【题型】解答题　【知识点】平面几何　【难度】hard
（2025·上海黄浦·一模）已知平行四边形$ABCD$中，$AB = 9$，$BC = 5$，$\sin B = \frac{4}{5}$，$P$是边$AB$上一动点，过点$P$作$PE \perp PC$，交射线$CD$于点$E$，交$AC$于点$H$，$F$是$PE$上的点，$\frac{FP}{PC} = \frac{2}{3}$，连接$CF$。

(1) 求证：$\angle BAC = \angle PCF$；

\vspace{0.2cm}

(2) 当$\triangle APC \backsim \triangle EFC$时，求线段$BP$的长；

\vspace{0.2cm}

(3) 当$\frac{S_{\triangle HFC}}{S_{\triangle PHC}} = \frac{1}{3}$时，求$\frac{AH}{AC}$的值。
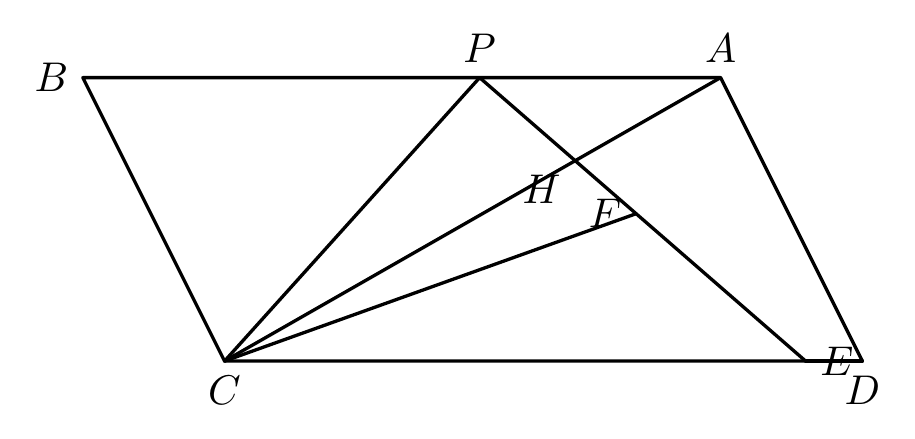
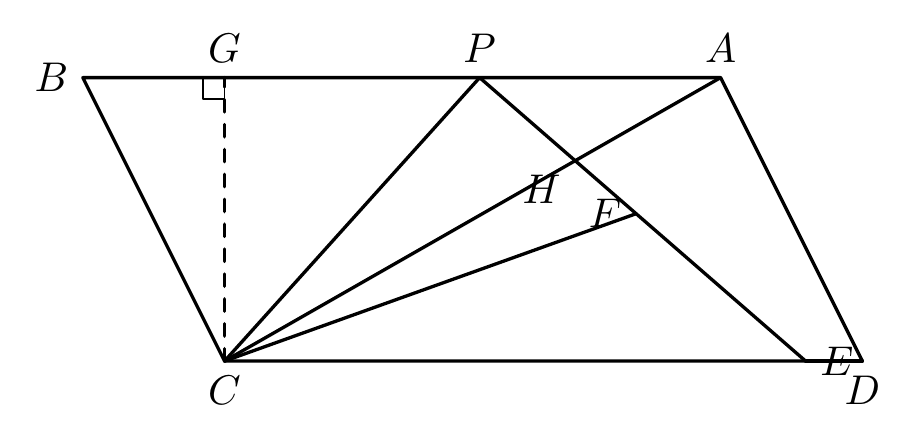
【解答】
\textbf{【答案】}
(1) 见解析
(2) $\boldsymbol{\frac{17}{3}}$
(3) $\boldsymbol{\frac{2}{7}}$ 或 $\boldsymbol{\frac{1}{5}}$

\vspace{0.3cm}

\textbf{【知识点】} 用勾股定理解三角形、利用平行四边形的性质求解、相似三角形的判定与性质综合、解直角三角形的相关计算

\vspace{0.3cm}

\textbf{【分析】}
(1) 过点$C$作$CG \perp AB$，垂足为点$G$，由$\sin B = \frac{4}{5}$求出$CG = 4$，由勾股定理得出$BG = 3$，$AG = 6$，所以$\tan \angle BAC = \frac{CG}{AG} = \frac{2}{3}$，由$\angle CPF = 90^\circ$，$\frac{FP}{PC} = \frac{2}{3}$，得到$\tan \angle PCF = \tan \angle BAC = \frac{2}{3}$，进而可得出结论；

(2) 根据平行线的性质以及角的和差关系证出$\angle PCA = \angle FCD$，由$\triangle APC \backsim \triangle EFC$，得到$\angle APC = \angle EFC$，$\angle BPC = \angle PFC$，所以$\tan \angle BPC = \tan \angle PFC$，求出$PG = \frac{8}{3}$，进而可求出$BP$的长；

(3) 过点$H$作$HM \perp AB$，垂足为点$M$，根据$\frac{S_{\triangle HFC}}{S_{\triangle PHC}} = \frac{1}{3}$，得到$\frac{FH}{PH} = \frac{1}{3}$，证明出$\triangle MPH \backsim \triangle GCP$，可得$\frac{MP}{GC} = \frac{MH}{GP} = \frac{PH}{CP}$，由$\frac{PF}{PC} = \frac{2}{3}$，可得$\frac{PH}{PC} = \frac{1}{2}$，然后分两种情况讨论：$\textcircled{1}$ 当点$F$在线段$PH$的延长线上时；$\textcircled{2}$ 当点$F$在线段$PH$上时；即可解答。

\vspace{0.3cm}

\textbf{【详解】}
(1) 解：过点$C$作$CG \perp AB$，垂足为点$G$，

$\because BC = 5$，$\angle BGC = 90^\circ$，
\[
\therefore \sin B = \frac{CG}{BC} = \frac{4}{5},
\]
$\therefore CG = 4$，
\[
\therefore BG = \sqrt{BC^2 - CG^2} = 3,
\]
$\because AB = 9$，
$\therefore AG = AB - BG = 6$，
$\because \angle AGC = 90^\circ$，
\[
\therefore \tan \angle BAC = \frac{CG}{AG} = \frac{2}{3},
\]
$\because \angle CPF = 90^\circ$，$\frac{FP}{PC} = \frac{2}{3}$，

\[
\therefore \tan \angle PCF = \tan \angle BAC = \frac{2}{3},
\]
$\because \angle BAC = \angle PCF < 90^\circ$，
\[
\therefore \angle BAC = \angle PCF;
\]

\vspace{0.3cm}

(2) 解：过点$C$作$CG \perp AB$，垂足为点$G$，

$\because$ 四边形$ABCD$是平行四边形，
$\therefore AB \parallel CD$，
$\therefore \angle BAC = \angle ACD$，
$\because \angle PCF = \angle BAC$，
$\therefore \angle PCF = \angle ACD$，
$\therefore \angle PCA = \angle FCD$，
$\because \triangle APC \backsim \triangle EFC$，
$\therefore \angle APC = \angle EFC$，$\angle BPC = \angle PFC$，
$\therefore \tan \angle BPC = \tan \angle PFC$，
\[
\therefore \frac{CG}{PG} = \frac{3}{2},
\]
\[
\therefore PG = \frac{8}{3},
\]
\[
\therefore BP = BG + PG = \frac{17}{3};
\]

\vspace{0.3cm}

(3) 解：过点$H$作$HM \perp AB$，垂足为点$M$，

$\because \angle FPC = 90^\circ$，
$\therefore \angle MPH + \angle CPG = 180^\circ - \angle FPC = 90^\circ$，
又$\because \angle CPG + \angle PCG = 90^\circ$，
$\therefore \angle MPH = \angle PCG$，
又$\angle HMP = \angle CGP = 90^\circ$，
$\therefore \triangle MPH \backsim \triangle GCP$，
\[
\therefore \frac{MP}{GC} = \frac{MH}{GP} = \frac{PH}{CP},
\]
$\because \frac{S_{\triangle HFC}}{S_{\triangle PHC}} = \frac{1}{3}$，

\[
\therefore \frac{FH}{PH} = \frac{1}{3},
\]

\vspace{0.3cm}

$\textcircled{1}$ 当点$F$在线段$PH$的延长线上时，

由$\frac{PF}{PC} = \frac{2}{3}$，可得$\frac{PH}{PC} = \frac{1}{2}$，

设$MH = a$，
\[
\therefore GP = 2a,\ MP = 2,\ AM = \frac{3}{2}a,
\]
\[
\therefore 2a + \frac{3}{2}a + 2 + 3 = 9,\ a = \frac{8}{7},
\]
$\because \angle AMH = \angle AGC = 90^\circ$，
$\therefore \triangle AMH \backsim \triangle AGC$，
\[
\therefore \frac{AH}{AC} = \frac{MH}{CG} = \frac{2}{7};
\]

\vspace{0.3cm}

$\textcircled{2}$ 当点$F$在线段$PH$上时，可得$PH = PC$，

设$MH = b$，
\[
\therefore GP = b,\ MP = 4,\ AM = \frac{3}{2}b,
\]
\[
\therefore b + \frac{3}{2}b + 4 + 3 = 9,\ b = \frac{4}{5},
\]
$\because \angle AMH = \angle AGC = 90^\circ$，
$\therefore \triangle AMH \backsim \triangle AGC$，
\[
\therefore \frac{AH}{AC} = \frac{MH}{CG} = \frac{1}{5},
\]

综上所述$\frac{AH}{AC}$的值为$\boldsymbol{\frac{2}{7}}$或$\boldsymbol{\frac{1}{5}}$。

\vspace{0.3cm}

\textbf{【点睛】} 本题考查了解直角三角形、勾股定理、相似三角形的判定与性质、平行四边形的性质、平行线的性质，掌握以上知识点是解答本题的关键。

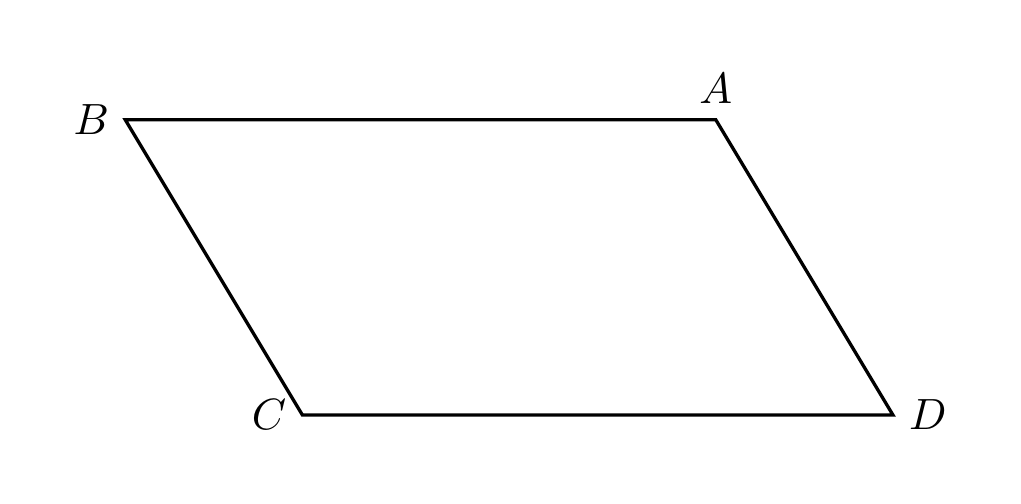
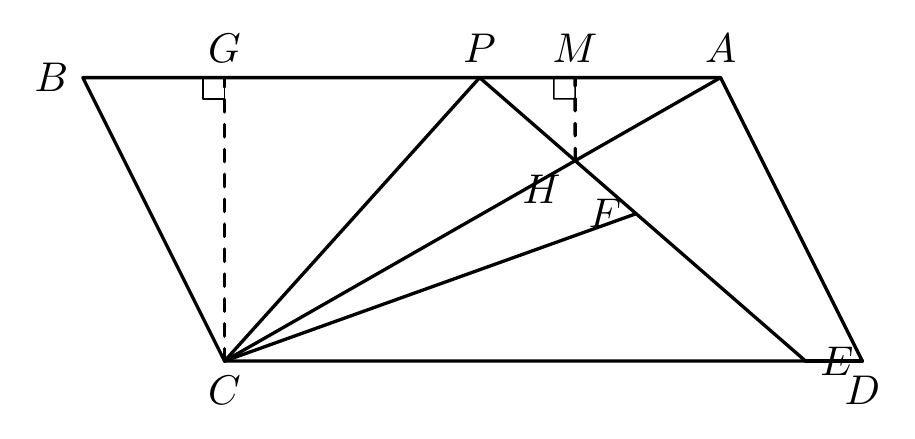
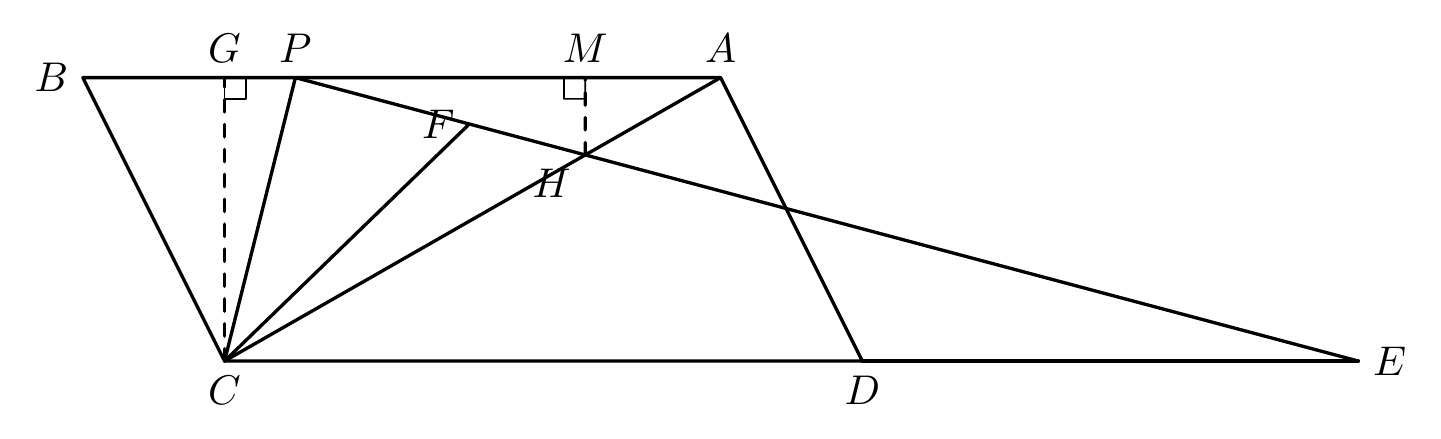